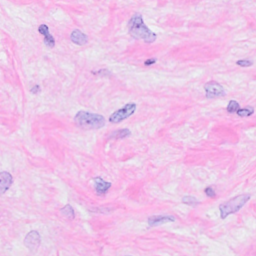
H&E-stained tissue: Breast